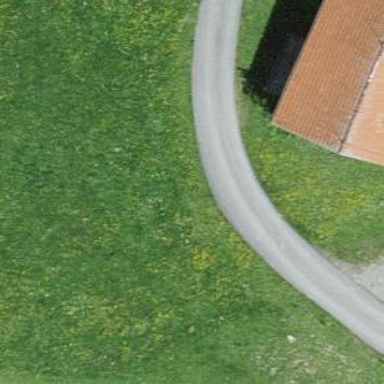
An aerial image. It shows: Unclassified road with asphalt surface.